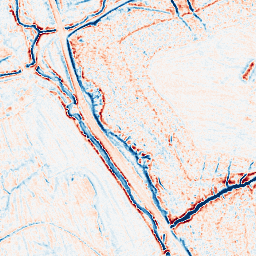
Category: edge_preserving
Decomposition family: anisotropic_diffusion
Decomposition parameters: iterations: 10
kappa: 50
gamma: 0.15
Upsampling method: cubic_mitchell
Upsampling parameters: scale: 8
Upsampling scale: 8